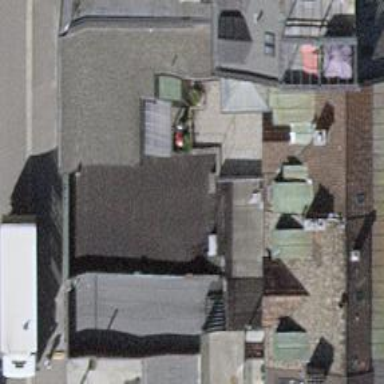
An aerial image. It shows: Car repair shop.